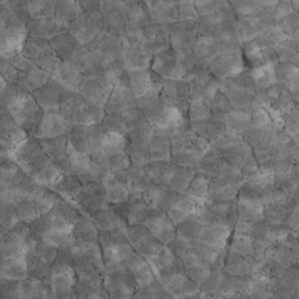
Label: non_frost